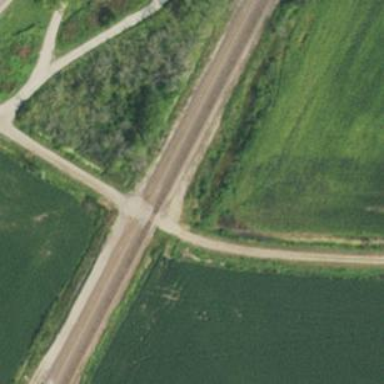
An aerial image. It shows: Level crossing with saltire marking.